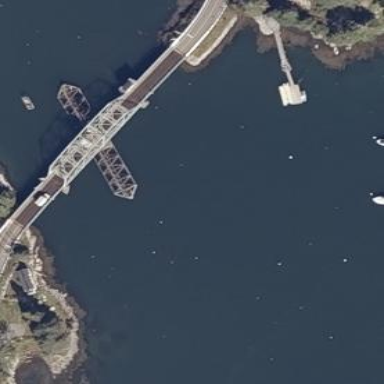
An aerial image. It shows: Man-made bridge.